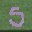
Label: 5